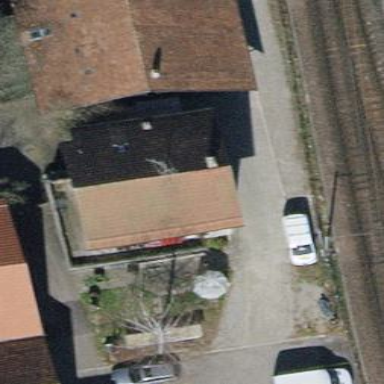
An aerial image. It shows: Detached building with gabled tile roof.